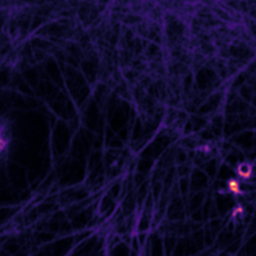
Label: Super-resolution F-actin image